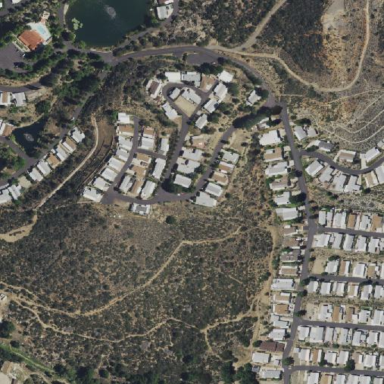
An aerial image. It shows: Residential area designated as trailer park.